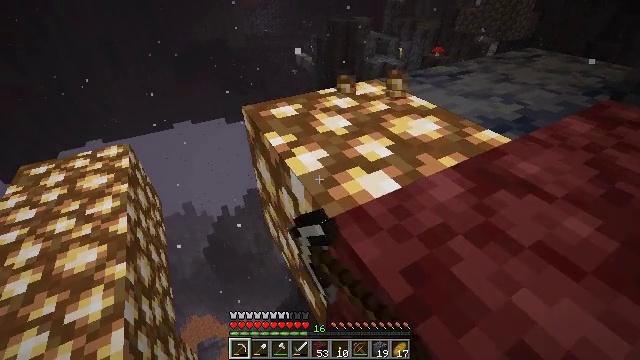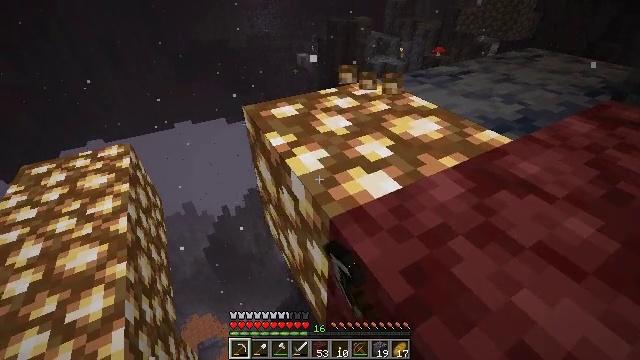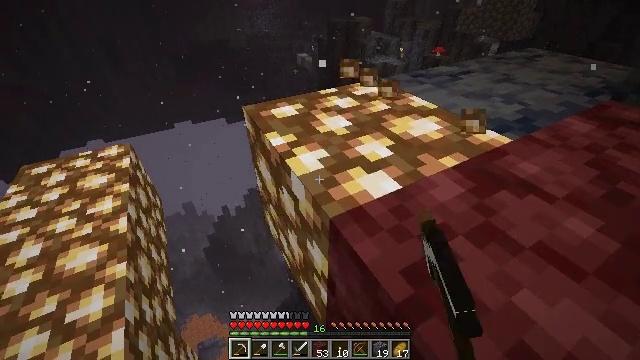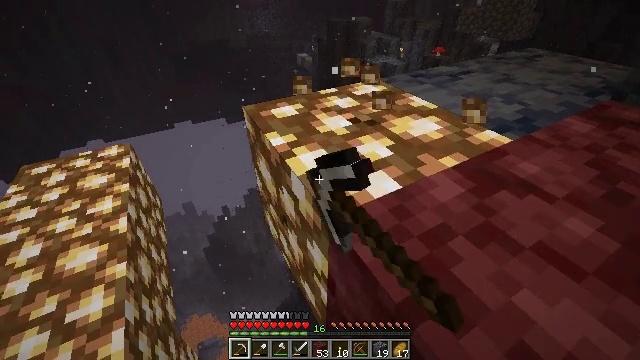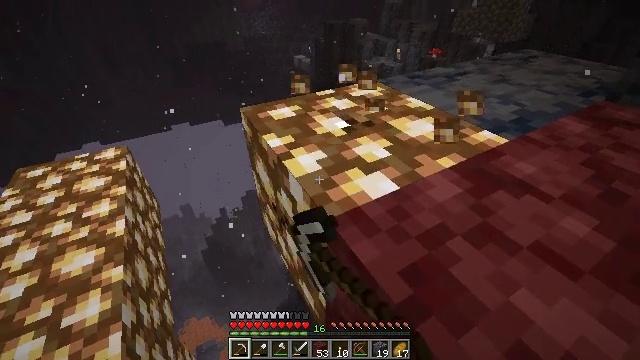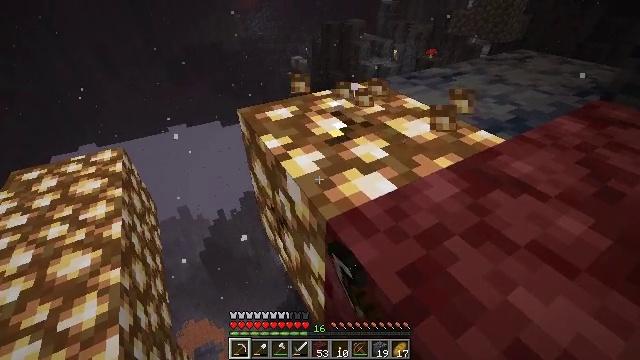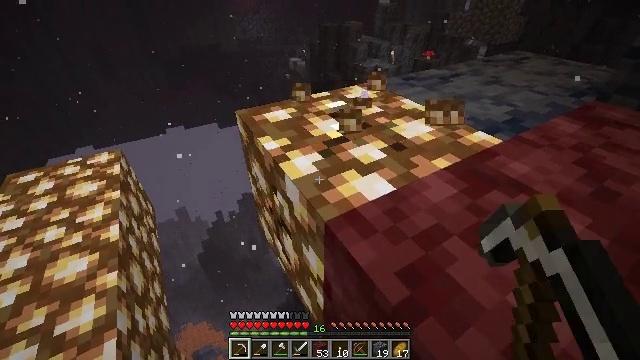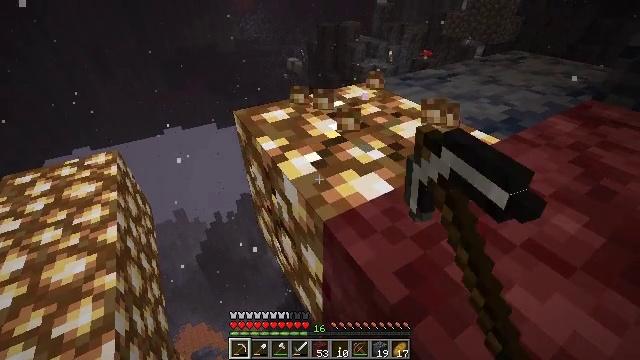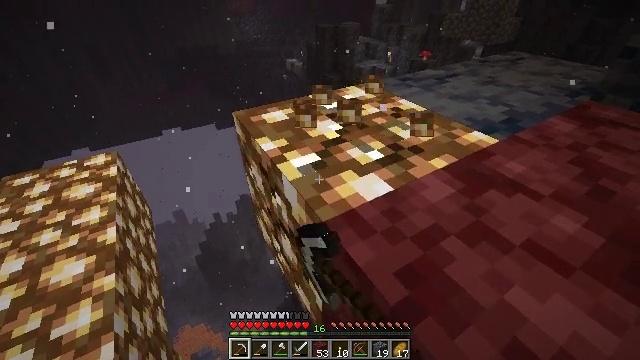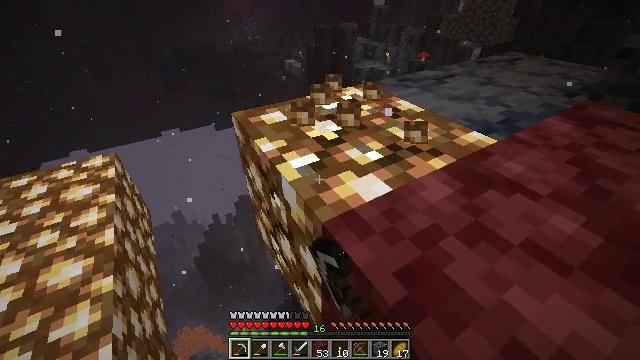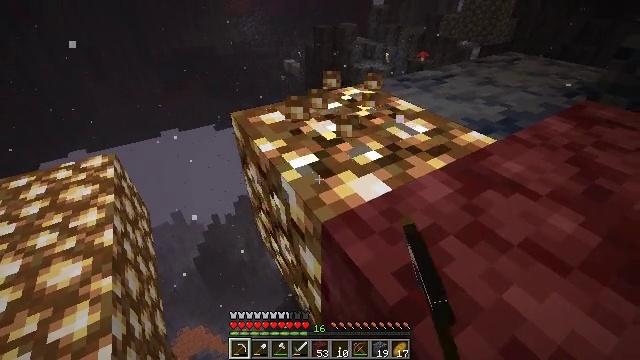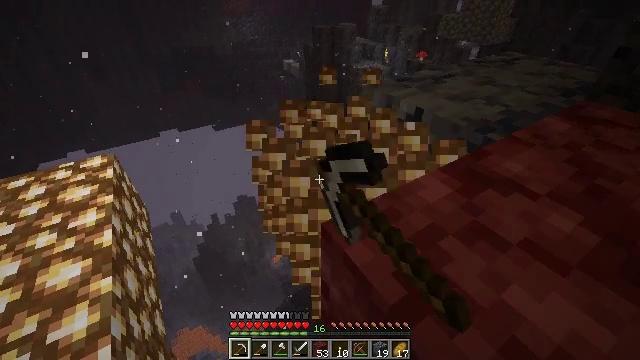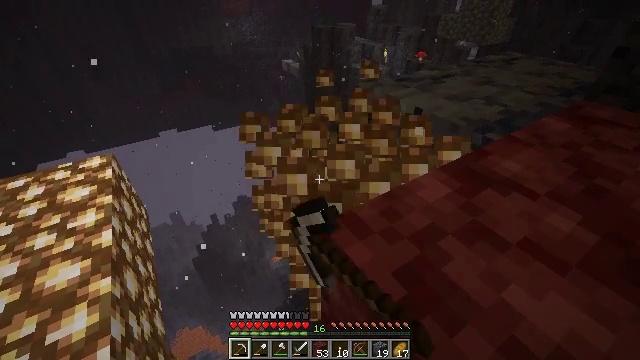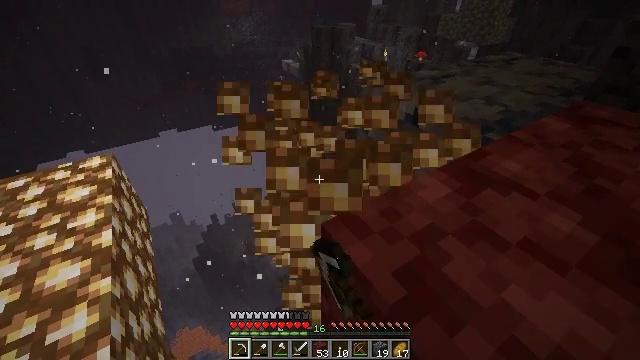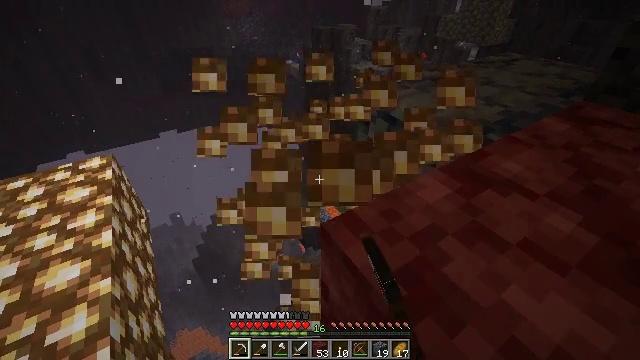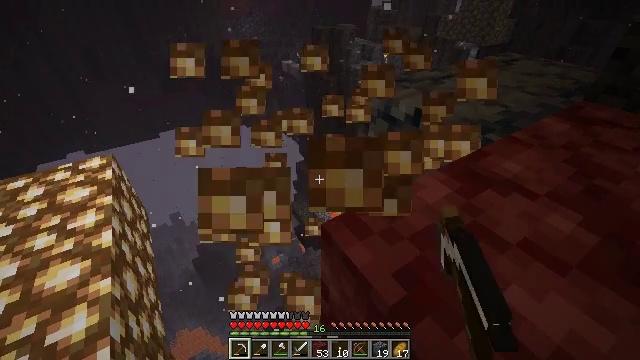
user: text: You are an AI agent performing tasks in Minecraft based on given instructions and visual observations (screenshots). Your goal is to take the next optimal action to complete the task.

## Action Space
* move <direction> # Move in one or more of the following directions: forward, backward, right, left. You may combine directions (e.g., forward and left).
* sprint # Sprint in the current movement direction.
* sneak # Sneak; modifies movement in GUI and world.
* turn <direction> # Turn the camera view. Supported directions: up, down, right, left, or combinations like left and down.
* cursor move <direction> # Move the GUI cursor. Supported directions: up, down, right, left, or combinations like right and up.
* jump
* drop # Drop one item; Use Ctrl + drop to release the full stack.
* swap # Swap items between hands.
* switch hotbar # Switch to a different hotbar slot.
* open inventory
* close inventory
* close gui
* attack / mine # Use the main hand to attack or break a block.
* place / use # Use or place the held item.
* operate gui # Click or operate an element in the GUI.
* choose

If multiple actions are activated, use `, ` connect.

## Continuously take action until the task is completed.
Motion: motion action
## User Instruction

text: Mine the glowstone in the Nether.
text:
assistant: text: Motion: attack / mine
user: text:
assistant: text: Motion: attack / mine
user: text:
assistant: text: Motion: attack / mine
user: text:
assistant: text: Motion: attack / mine
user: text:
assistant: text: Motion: attack / mine
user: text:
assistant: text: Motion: attack / mine
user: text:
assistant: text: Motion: attack / mine
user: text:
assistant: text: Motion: attack / mine
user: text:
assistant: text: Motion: attack / mine
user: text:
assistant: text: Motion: attack / mine
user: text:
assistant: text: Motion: attack / mine
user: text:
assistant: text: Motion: attack / mine
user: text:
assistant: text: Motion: attack / mine
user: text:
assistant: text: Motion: attack / mine
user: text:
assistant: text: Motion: attack / mine
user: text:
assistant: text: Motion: attack / mine
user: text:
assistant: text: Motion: attack / mine
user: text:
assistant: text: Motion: attack / mine
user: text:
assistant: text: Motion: attack / mine
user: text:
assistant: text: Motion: no_op
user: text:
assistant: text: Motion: no_op
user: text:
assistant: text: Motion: no_op
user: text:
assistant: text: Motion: no_op
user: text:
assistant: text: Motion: no_op
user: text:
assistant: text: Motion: no_op
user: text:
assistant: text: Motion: no_op
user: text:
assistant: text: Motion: no_op
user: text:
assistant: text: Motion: no_op
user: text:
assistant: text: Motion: turn down
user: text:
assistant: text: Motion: turn left and down